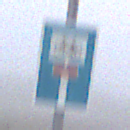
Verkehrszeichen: SackgasseRadverkehrDurchlaessig
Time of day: MorningAfternoon
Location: Outdoor (RoadRail)
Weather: Overcast
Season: NotSpecified
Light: Natural